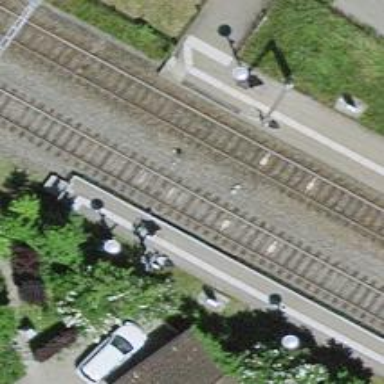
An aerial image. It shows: Railway signal.